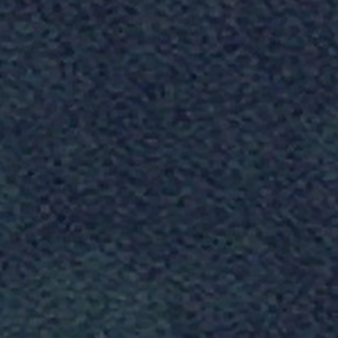
Label: other